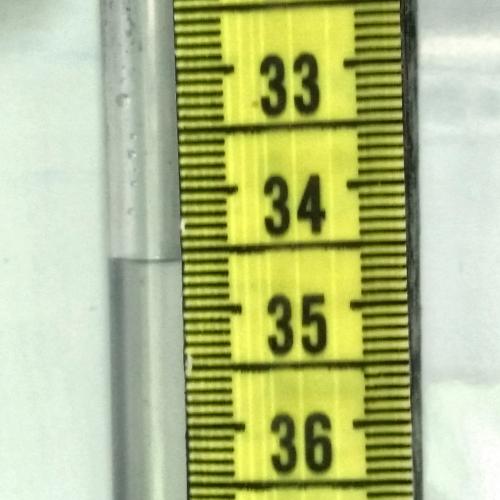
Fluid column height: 34.6 cm